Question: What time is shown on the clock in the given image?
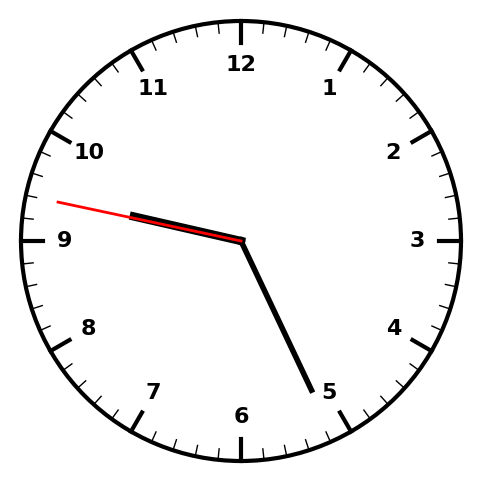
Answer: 09:25:47